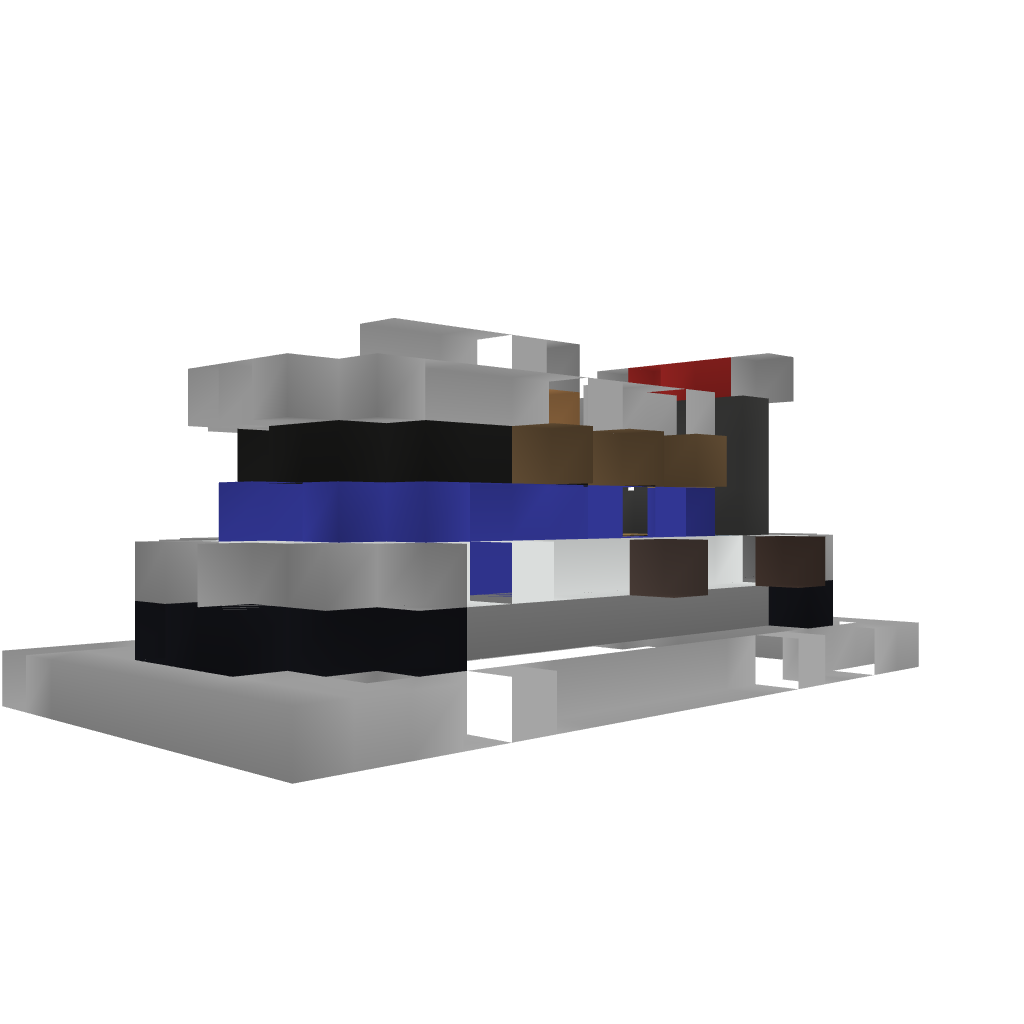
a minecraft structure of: Hovercraft